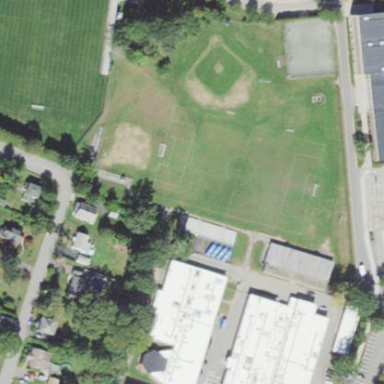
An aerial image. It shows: Soccer pitch for leisureland activities.